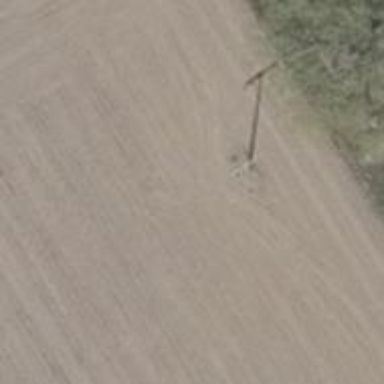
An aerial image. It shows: Power pole.